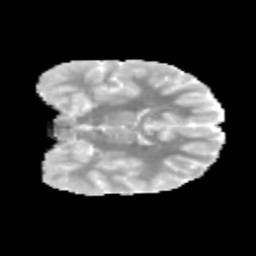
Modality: MD
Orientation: coronal
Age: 12
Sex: male
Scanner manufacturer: siemens
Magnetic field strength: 3 T
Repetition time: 3.8 s
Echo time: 0.07 s